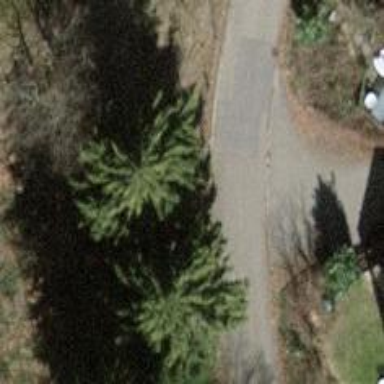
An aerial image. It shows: Alley classified as service road.